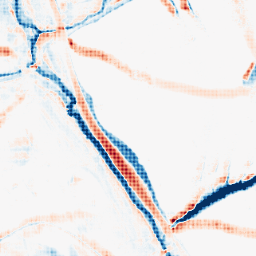
Category: morphological
Decomposition family: morphological_square
Decomposition parameters: operation: average
size: 15
Upsampling method: sinc_hamming
Upsampling parameters: scale: 8
kernel_size: 8
Upsampling scale: 8